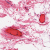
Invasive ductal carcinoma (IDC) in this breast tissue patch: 0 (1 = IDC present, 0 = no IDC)